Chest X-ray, PA view. Patient: 67 years old, sex M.
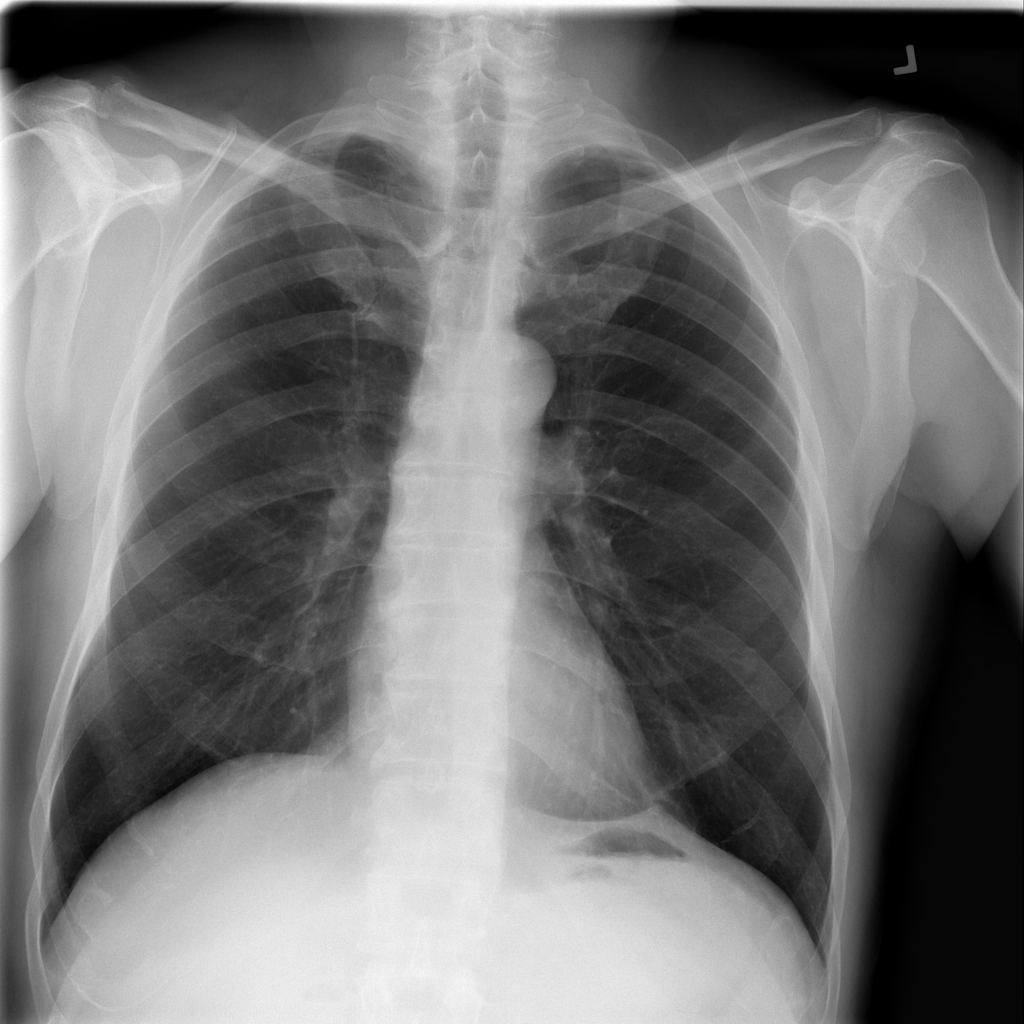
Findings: No Finding